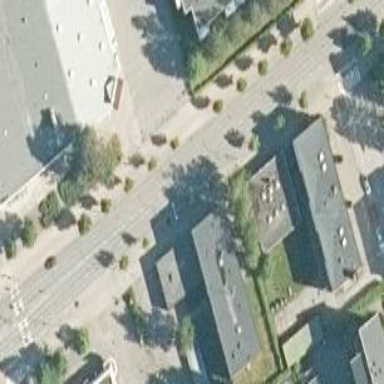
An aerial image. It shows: Image showing building with apartments.